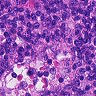
Metastatic tissue present: no